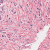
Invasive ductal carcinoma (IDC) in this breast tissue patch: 1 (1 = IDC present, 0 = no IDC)